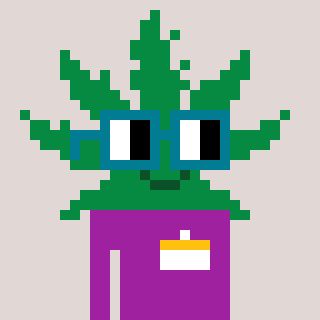
a pixel art character with square dark green glasses, a weed-shaped head and a magenta-colored body on a warm background